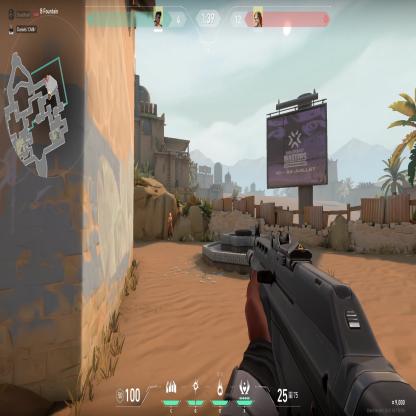
Label: enemy